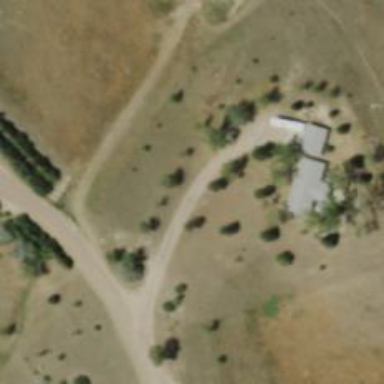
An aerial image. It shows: Driveway.